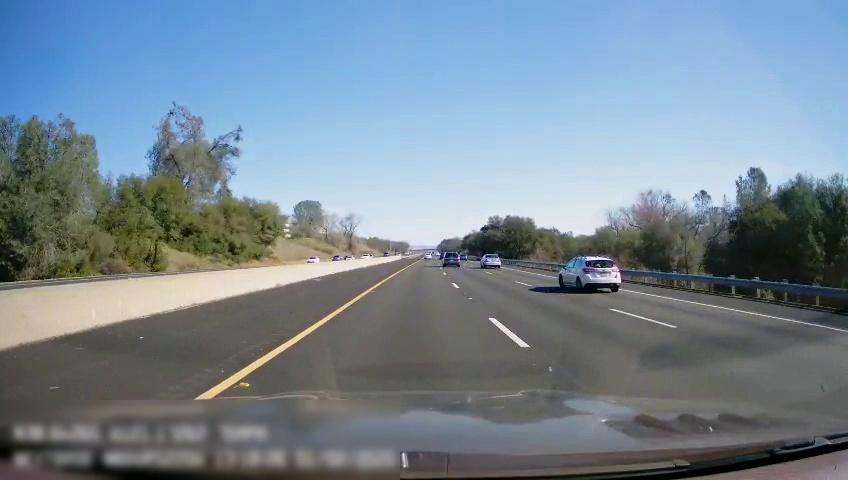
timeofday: Day
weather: Sunny
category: Drivable Space
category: Drivable Space
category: Vehicles | Car
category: Vehicles | Truck
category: Vehicles | SUV
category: Vehicles | SUV
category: Vehicles | Car
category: Lanes | Opposite Lane
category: Lanes | Current Lane
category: Lanes | Current Lane
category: Lanes | Alternate Lane
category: Lanes | Alternate Lane